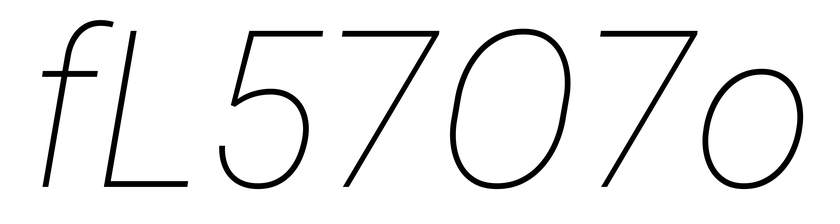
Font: Roboto-Italic_Thin_Italic